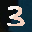
Label: 3